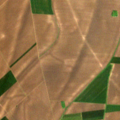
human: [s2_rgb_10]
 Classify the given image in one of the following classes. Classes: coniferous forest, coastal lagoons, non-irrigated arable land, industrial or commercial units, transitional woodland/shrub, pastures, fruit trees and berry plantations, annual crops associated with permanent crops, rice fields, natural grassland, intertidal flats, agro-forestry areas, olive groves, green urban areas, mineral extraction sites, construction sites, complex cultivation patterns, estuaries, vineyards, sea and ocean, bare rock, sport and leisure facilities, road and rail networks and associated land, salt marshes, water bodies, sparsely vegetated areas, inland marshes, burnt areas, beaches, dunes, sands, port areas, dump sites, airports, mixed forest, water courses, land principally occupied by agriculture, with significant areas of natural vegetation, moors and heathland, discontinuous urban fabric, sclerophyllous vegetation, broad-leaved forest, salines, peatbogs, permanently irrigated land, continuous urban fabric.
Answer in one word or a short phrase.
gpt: non-irrigated arable land